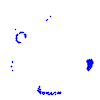
Particle: proton